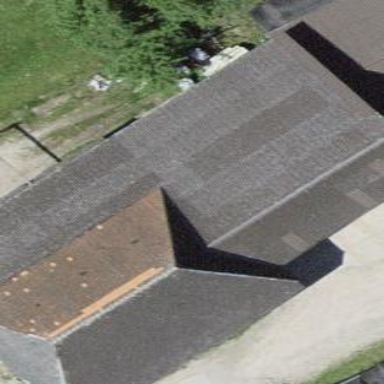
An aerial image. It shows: Shed building.